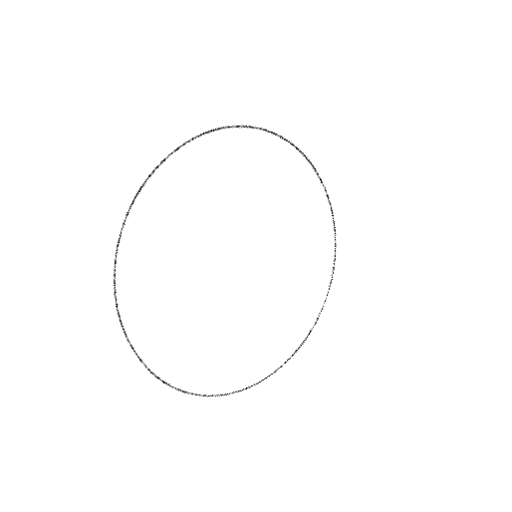
Crossing number: 0